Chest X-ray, PA view. Patient: 61 years old, sex M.
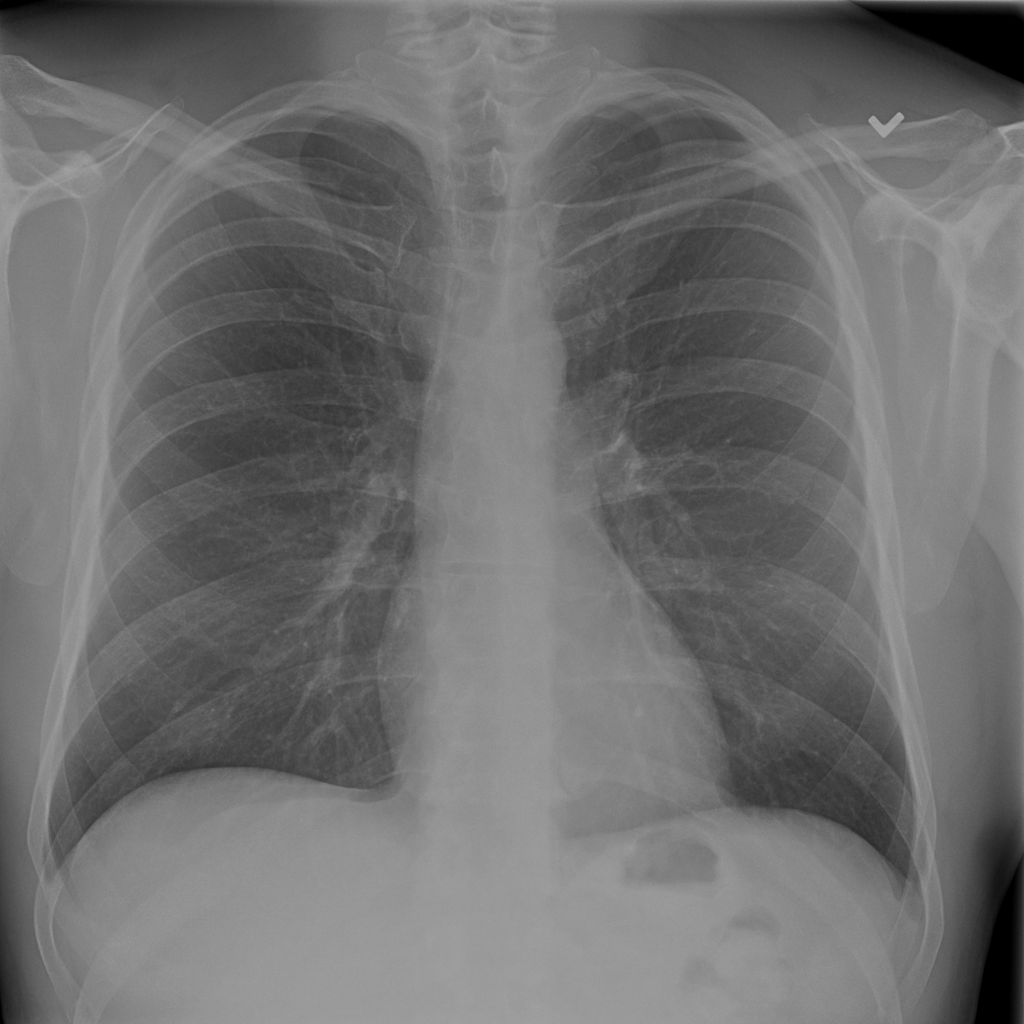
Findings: No Finding